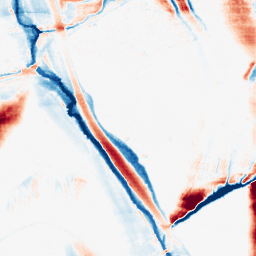
Category: morphological
Decomposition family: morphological_ellipse
Decomposition parameters: operation: average
width: 10
height: 50
Upsampling method: sinc_blackman
Upsampling parameters: scale: 2
kernel_size: 4
Upsampling scale: 2